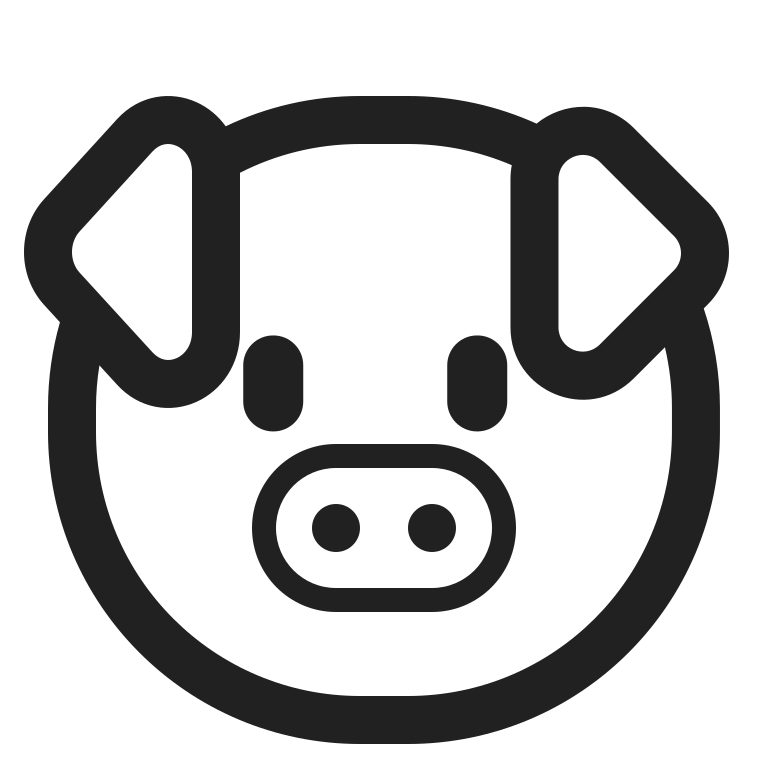
pig face high contrast